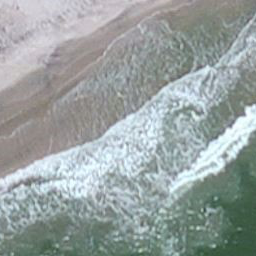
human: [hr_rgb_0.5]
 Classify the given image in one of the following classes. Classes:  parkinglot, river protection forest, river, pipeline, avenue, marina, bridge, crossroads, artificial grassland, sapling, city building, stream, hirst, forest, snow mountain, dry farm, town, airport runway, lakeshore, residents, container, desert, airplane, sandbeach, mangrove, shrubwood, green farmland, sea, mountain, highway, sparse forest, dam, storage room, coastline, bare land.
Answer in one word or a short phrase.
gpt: coastline